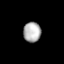
Tissue: lung
Cell type: Endothelial cells
Senescence score: 0.5445
Nuclear area (px): 345
Mean DAPI intensity: 177.209